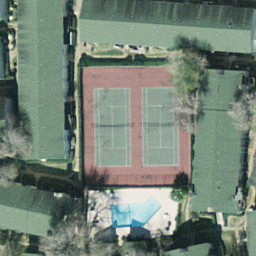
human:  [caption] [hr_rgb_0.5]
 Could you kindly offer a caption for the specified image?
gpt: There are two tennis courts with a swimming pool beside .

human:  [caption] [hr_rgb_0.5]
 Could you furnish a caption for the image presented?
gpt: Two tennis courts arranged neatly with some buildings and plants surrounded .

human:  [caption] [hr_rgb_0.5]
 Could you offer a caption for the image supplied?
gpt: There are two tennis courts arranged neatly and surrounded by some buildings .

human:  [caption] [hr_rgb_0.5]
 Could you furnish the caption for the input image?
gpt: Two tennis courts are surrounded by some buildings .

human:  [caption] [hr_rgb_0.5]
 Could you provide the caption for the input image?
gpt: There are two tennis courts arranged neatly with a swimming pool beside .